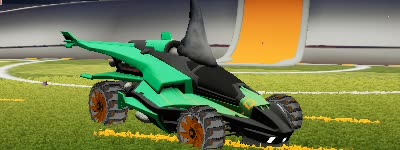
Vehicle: aftershock